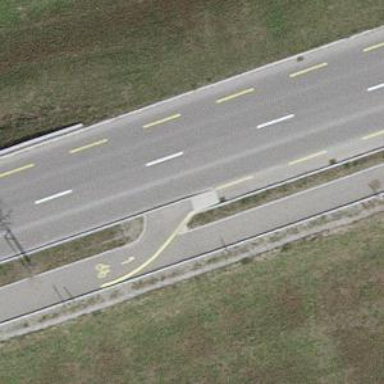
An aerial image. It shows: Secondary road with asphalt surface. There is dedicated cycle lane on the left side.